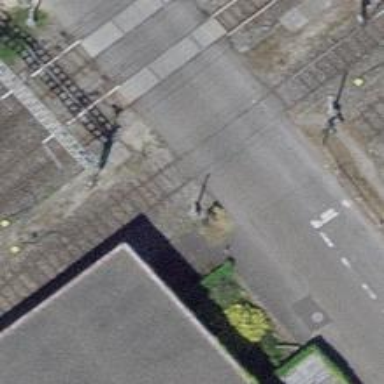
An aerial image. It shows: Crossing for the railway.